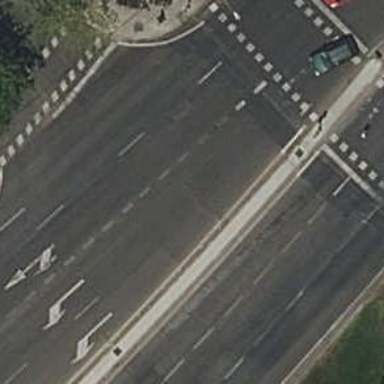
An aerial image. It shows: Road with traffic signals.